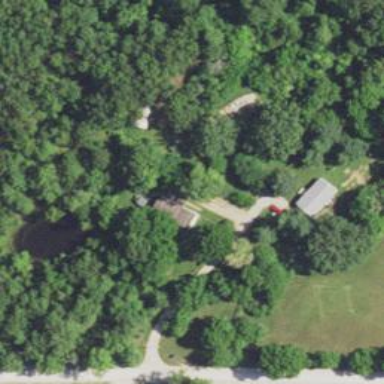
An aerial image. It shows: Driveway.